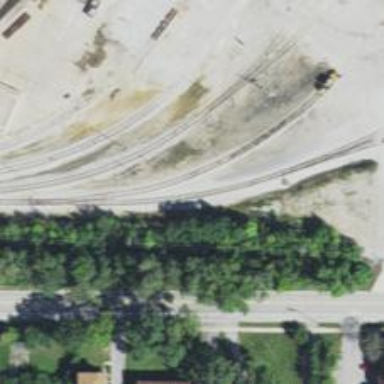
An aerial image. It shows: Railway yard used for servicing trains.